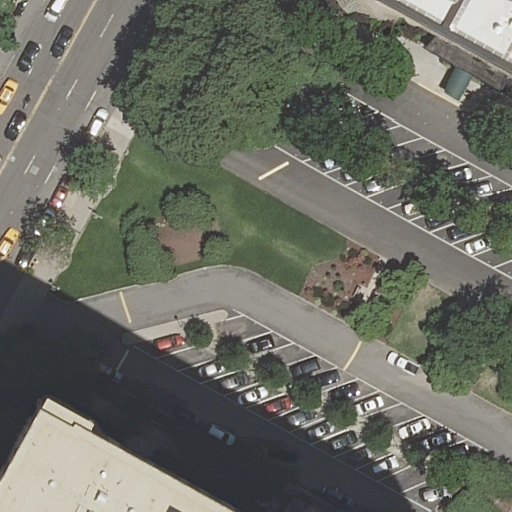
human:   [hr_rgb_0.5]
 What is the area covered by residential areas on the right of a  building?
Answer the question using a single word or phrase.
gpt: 4420m2

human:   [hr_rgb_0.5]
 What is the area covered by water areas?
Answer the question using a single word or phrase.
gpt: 0m2

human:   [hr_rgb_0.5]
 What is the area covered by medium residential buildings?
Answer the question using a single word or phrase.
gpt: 0m2

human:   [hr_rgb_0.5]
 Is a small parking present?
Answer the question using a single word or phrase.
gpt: no

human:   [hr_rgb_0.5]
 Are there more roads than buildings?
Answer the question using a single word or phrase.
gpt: yes

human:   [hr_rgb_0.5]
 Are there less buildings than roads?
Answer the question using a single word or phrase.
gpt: yes

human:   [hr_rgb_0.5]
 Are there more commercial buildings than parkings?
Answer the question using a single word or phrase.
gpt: no

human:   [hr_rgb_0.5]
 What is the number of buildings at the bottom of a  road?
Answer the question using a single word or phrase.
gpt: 1

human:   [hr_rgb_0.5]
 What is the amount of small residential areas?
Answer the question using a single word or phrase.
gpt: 0

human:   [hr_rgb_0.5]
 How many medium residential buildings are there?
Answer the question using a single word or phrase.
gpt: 0

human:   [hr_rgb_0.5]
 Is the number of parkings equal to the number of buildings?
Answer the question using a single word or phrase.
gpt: yes

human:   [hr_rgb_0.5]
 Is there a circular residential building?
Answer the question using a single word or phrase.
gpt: no

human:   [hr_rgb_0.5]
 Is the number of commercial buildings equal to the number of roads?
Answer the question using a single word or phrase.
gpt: no

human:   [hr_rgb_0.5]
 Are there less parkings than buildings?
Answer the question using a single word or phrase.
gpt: no

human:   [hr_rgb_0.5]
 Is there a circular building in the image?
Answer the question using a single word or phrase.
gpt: no

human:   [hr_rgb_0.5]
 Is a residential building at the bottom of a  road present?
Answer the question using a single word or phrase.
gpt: yes

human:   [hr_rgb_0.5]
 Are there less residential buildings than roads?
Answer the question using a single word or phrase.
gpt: yes

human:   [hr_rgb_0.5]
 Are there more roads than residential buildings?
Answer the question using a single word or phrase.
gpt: yes

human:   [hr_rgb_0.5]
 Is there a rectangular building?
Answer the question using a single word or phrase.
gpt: yes

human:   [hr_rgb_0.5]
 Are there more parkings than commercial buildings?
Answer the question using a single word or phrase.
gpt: yes

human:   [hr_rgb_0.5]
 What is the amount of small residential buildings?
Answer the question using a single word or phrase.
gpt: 1

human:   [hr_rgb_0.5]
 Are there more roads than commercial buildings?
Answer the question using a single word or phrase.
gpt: yes

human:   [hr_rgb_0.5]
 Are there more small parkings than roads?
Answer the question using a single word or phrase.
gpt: no

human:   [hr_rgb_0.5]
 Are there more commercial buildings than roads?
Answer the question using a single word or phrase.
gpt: no

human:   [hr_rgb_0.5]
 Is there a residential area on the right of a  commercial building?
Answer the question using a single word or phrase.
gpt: no

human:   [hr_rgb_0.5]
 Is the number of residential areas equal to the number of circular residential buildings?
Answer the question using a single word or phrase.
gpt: no

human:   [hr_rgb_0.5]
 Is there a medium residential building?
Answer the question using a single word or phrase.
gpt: no

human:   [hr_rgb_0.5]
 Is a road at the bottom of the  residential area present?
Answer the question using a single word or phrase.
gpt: yes

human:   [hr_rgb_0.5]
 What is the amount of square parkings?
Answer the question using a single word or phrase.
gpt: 0

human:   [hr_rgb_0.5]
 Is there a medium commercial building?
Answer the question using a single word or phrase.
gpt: no

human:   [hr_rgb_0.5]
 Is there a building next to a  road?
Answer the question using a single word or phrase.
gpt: yes

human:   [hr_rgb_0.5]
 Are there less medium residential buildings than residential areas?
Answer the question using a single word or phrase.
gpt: yes

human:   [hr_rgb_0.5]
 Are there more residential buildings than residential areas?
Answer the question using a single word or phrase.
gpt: yes

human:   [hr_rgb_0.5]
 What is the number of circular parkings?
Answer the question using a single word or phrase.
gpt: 0

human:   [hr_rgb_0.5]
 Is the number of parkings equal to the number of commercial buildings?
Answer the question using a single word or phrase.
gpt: no

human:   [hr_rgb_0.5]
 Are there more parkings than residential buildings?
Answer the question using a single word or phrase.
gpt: no